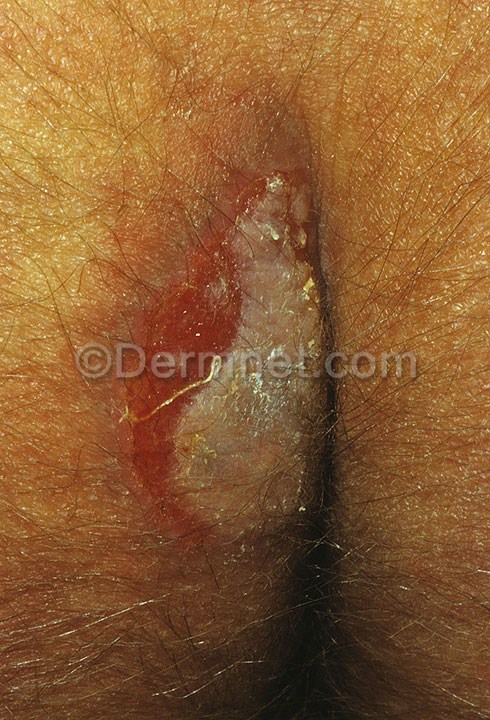
Disease: Warts Molluscum and other Viral Infections